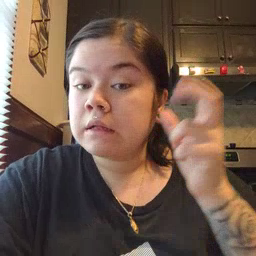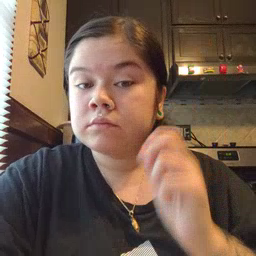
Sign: listen